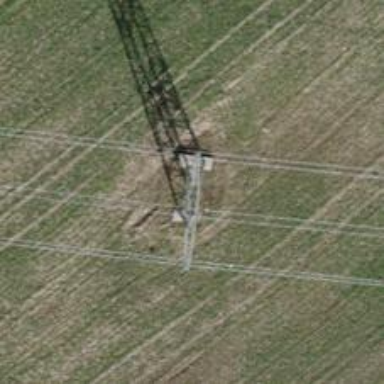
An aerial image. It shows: Lattice structure tower used for power distribution.